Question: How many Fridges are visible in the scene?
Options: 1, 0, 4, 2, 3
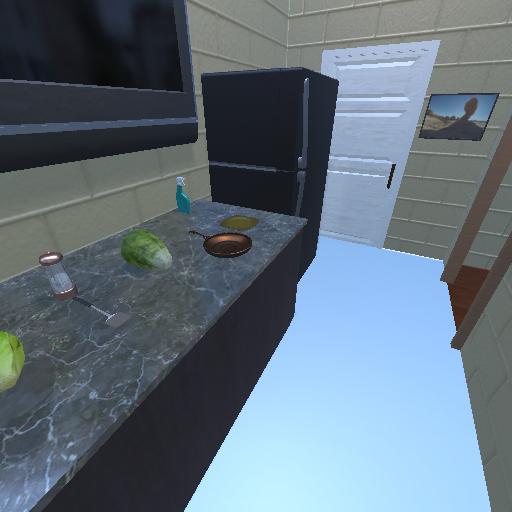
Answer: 1